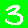
Digit: 3